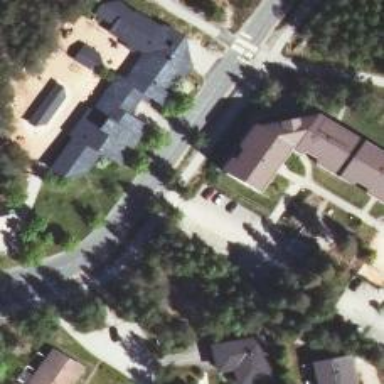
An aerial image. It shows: Kindergarten building.